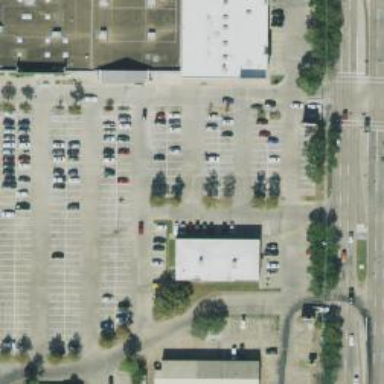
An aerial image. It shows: Parking space is available.